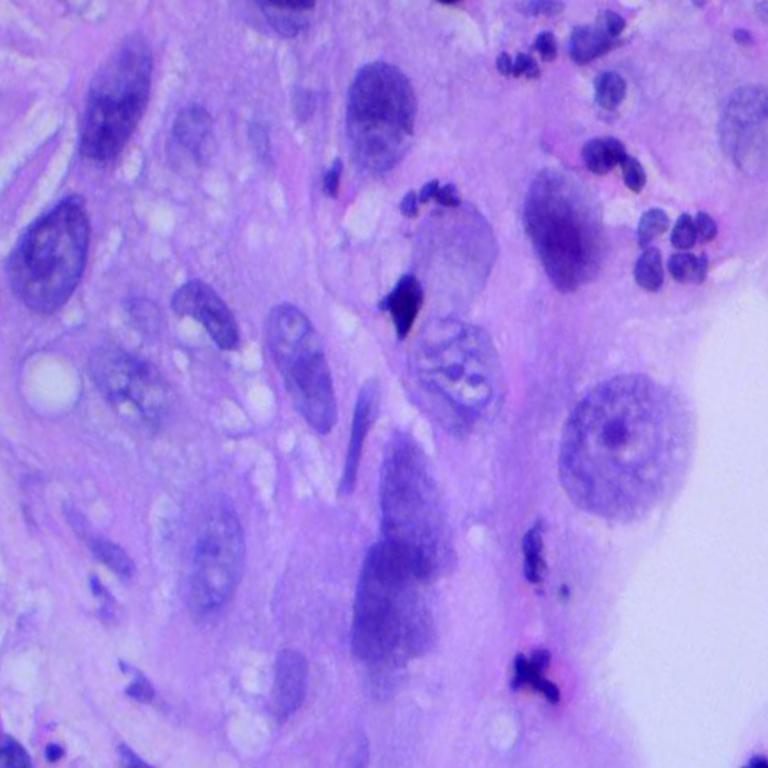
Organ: lung
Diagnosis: squamous carcinomas